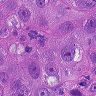
Metastatic tissue present: yes